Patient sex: M
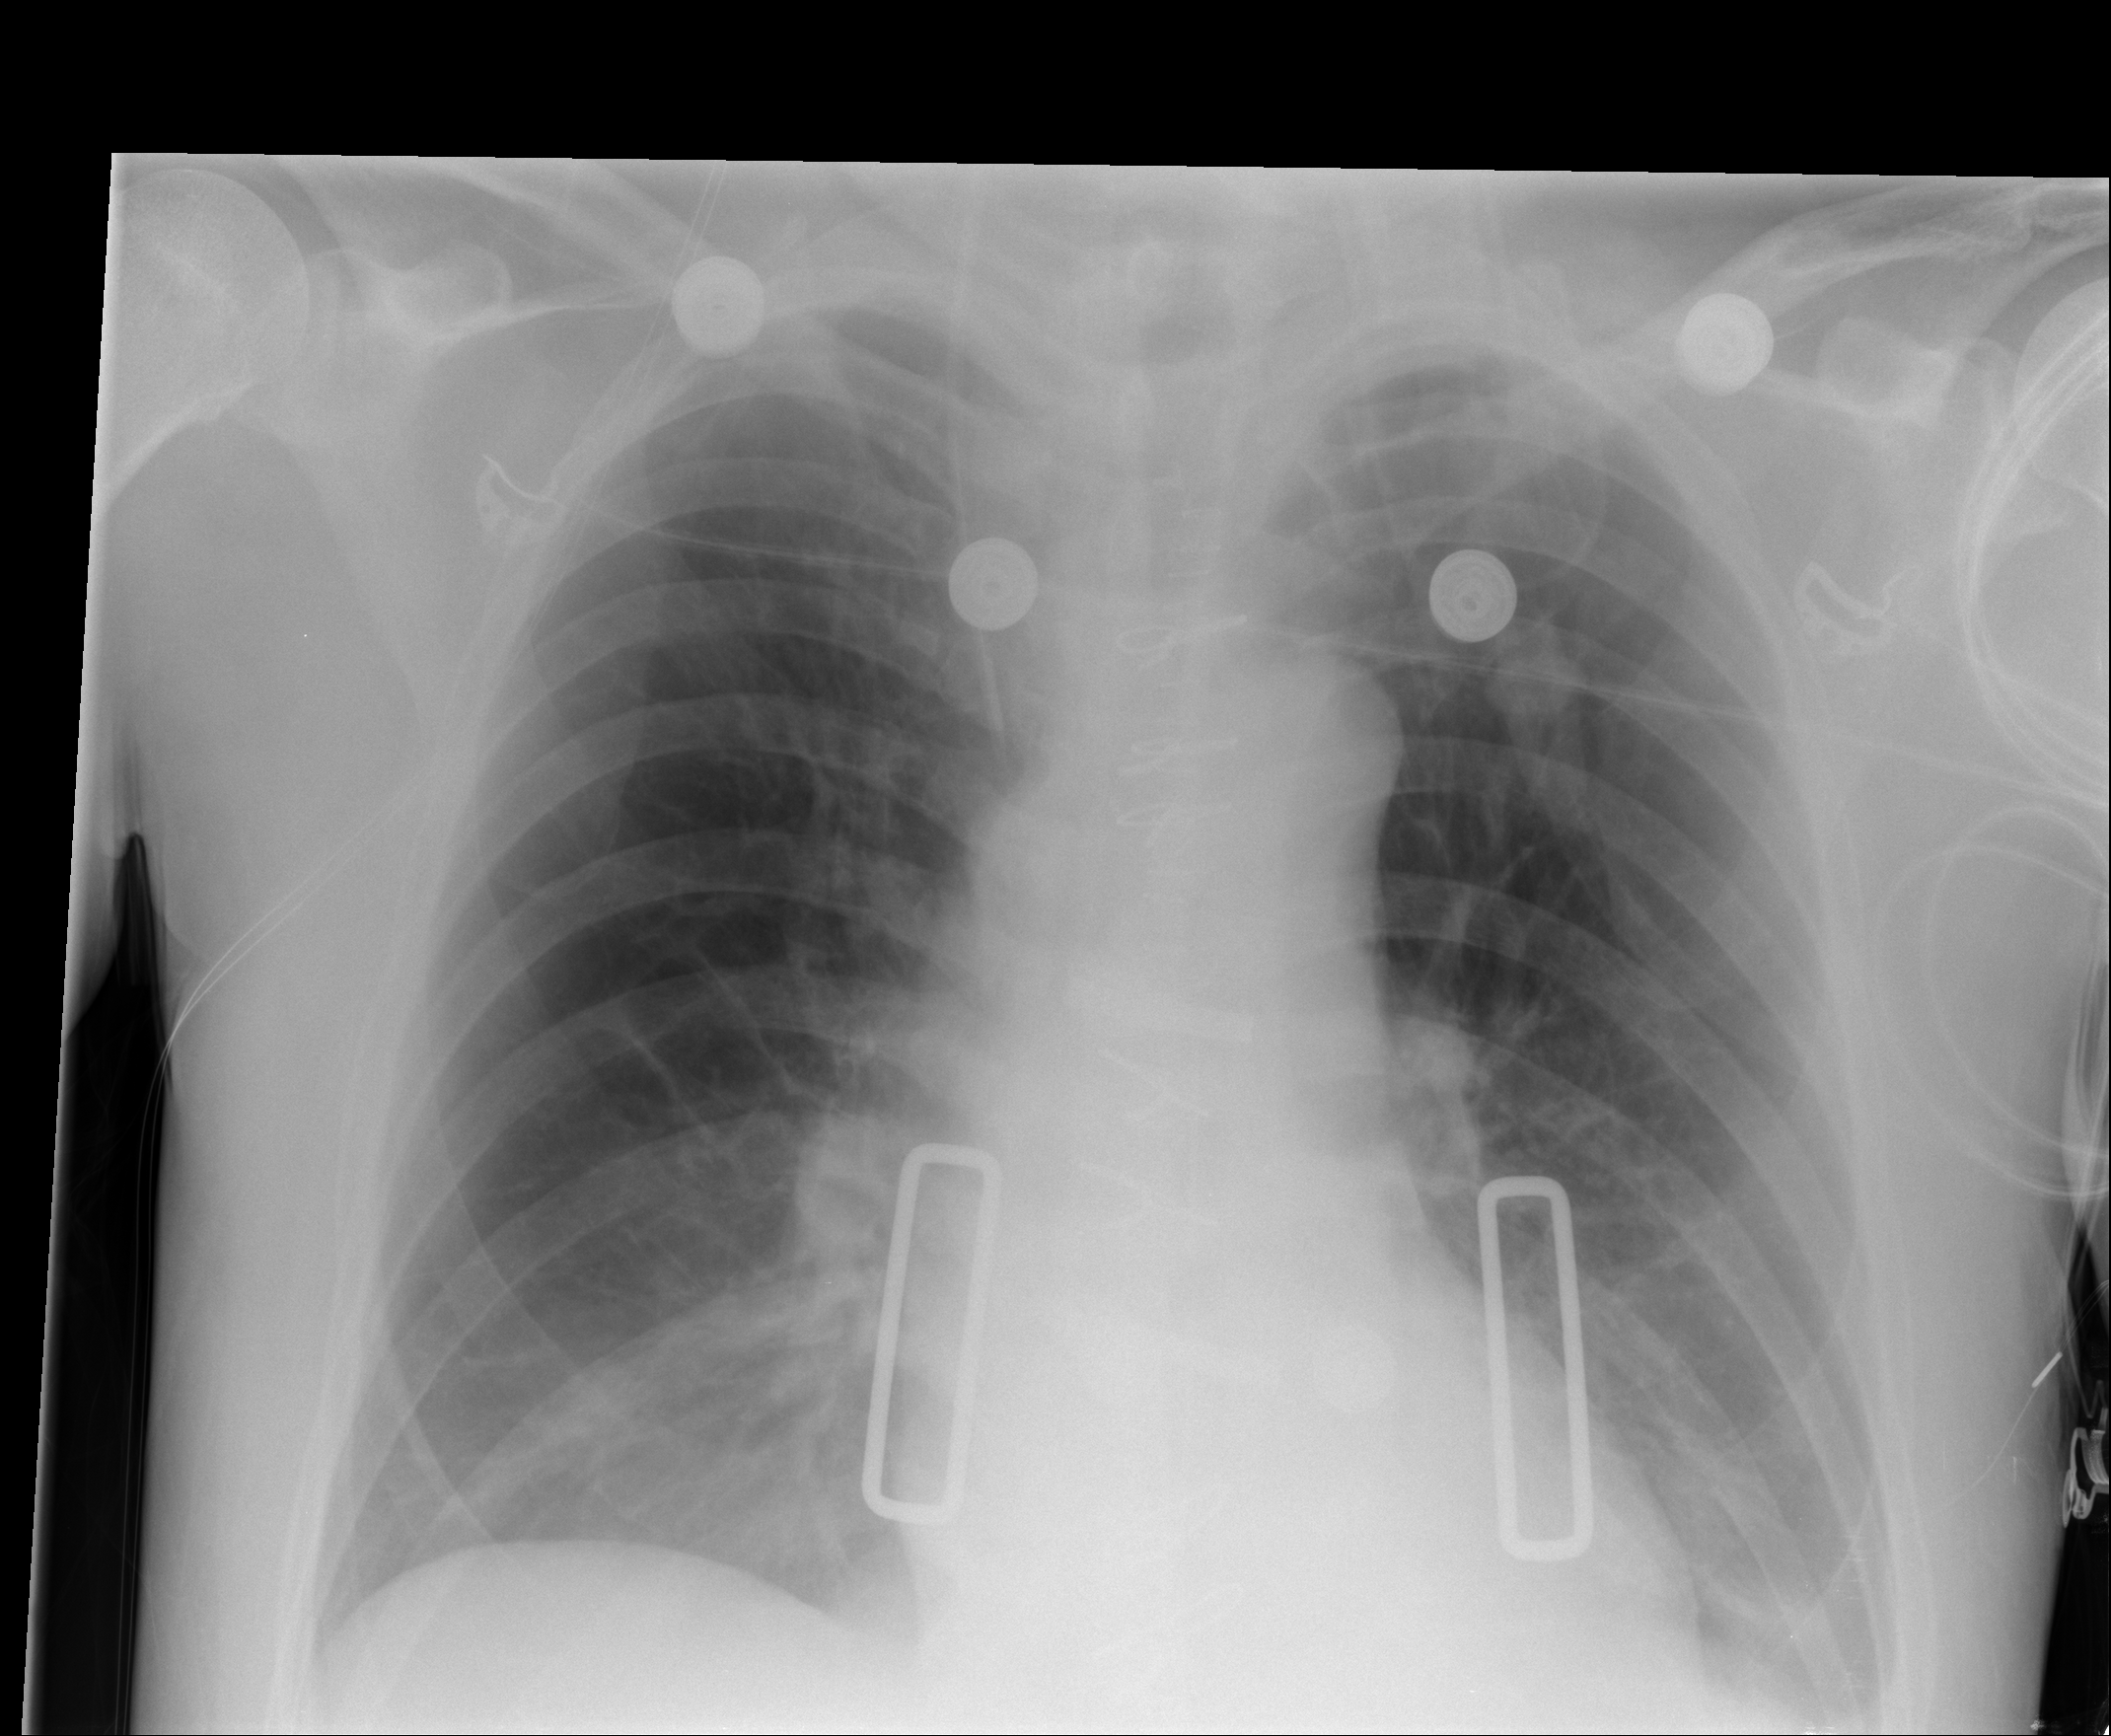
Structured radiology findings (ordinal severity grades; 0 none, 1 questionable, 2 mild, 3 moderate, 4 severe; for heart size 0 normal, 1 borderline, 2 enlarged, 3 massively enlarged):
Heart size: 0
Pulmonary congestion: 0
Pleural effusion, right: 0
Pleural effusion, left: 2
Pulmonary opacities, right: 0
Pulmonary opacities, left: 0
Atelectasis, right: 0
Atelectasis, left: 0